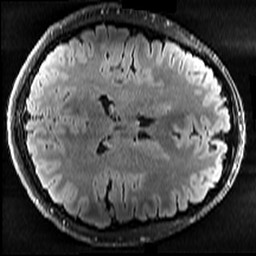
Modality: T2w
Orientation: axial
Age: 25
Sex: male
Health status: healthy
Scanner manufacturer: ge
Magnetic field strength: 3 T
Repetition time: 12 s
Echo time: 0.09548 s